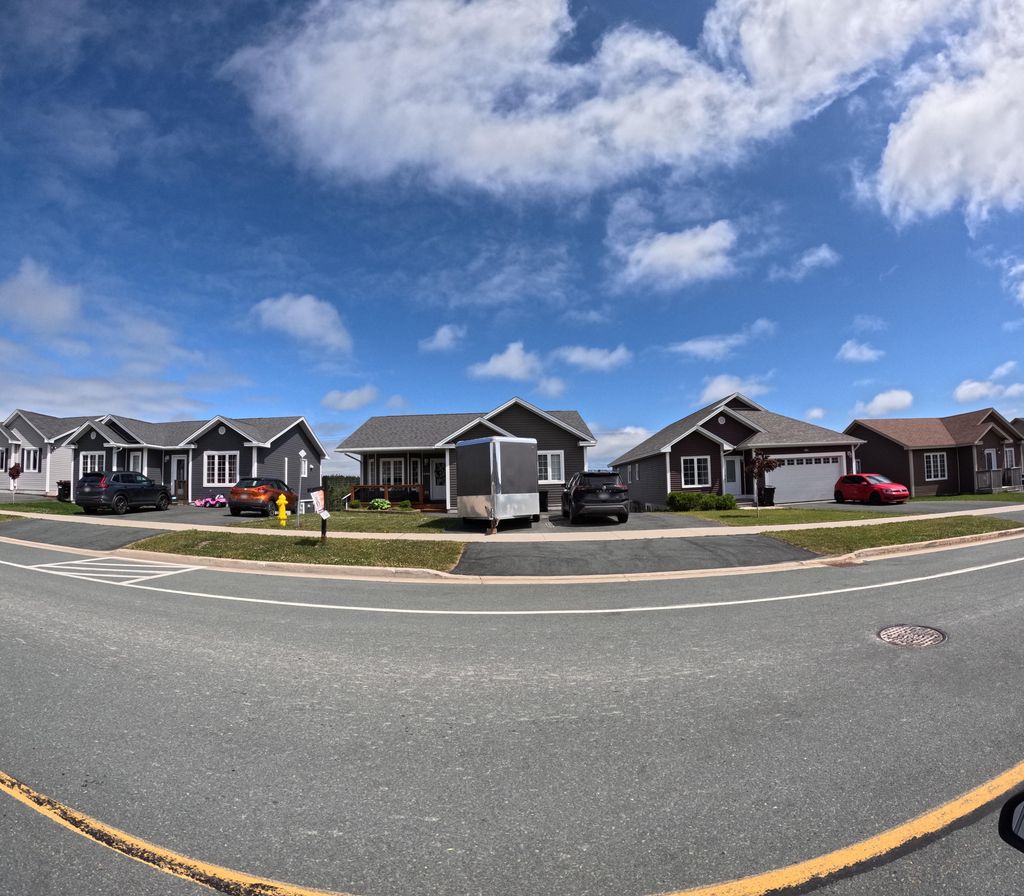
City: st_johns